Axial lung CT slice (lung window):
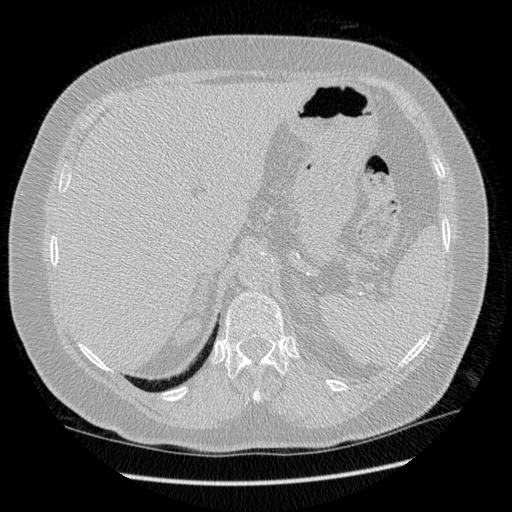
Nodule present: no